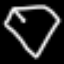
Label: diamond